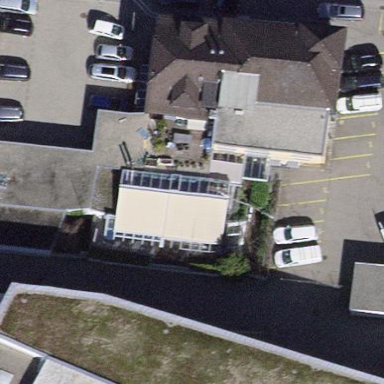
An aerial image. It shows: Commercial building.